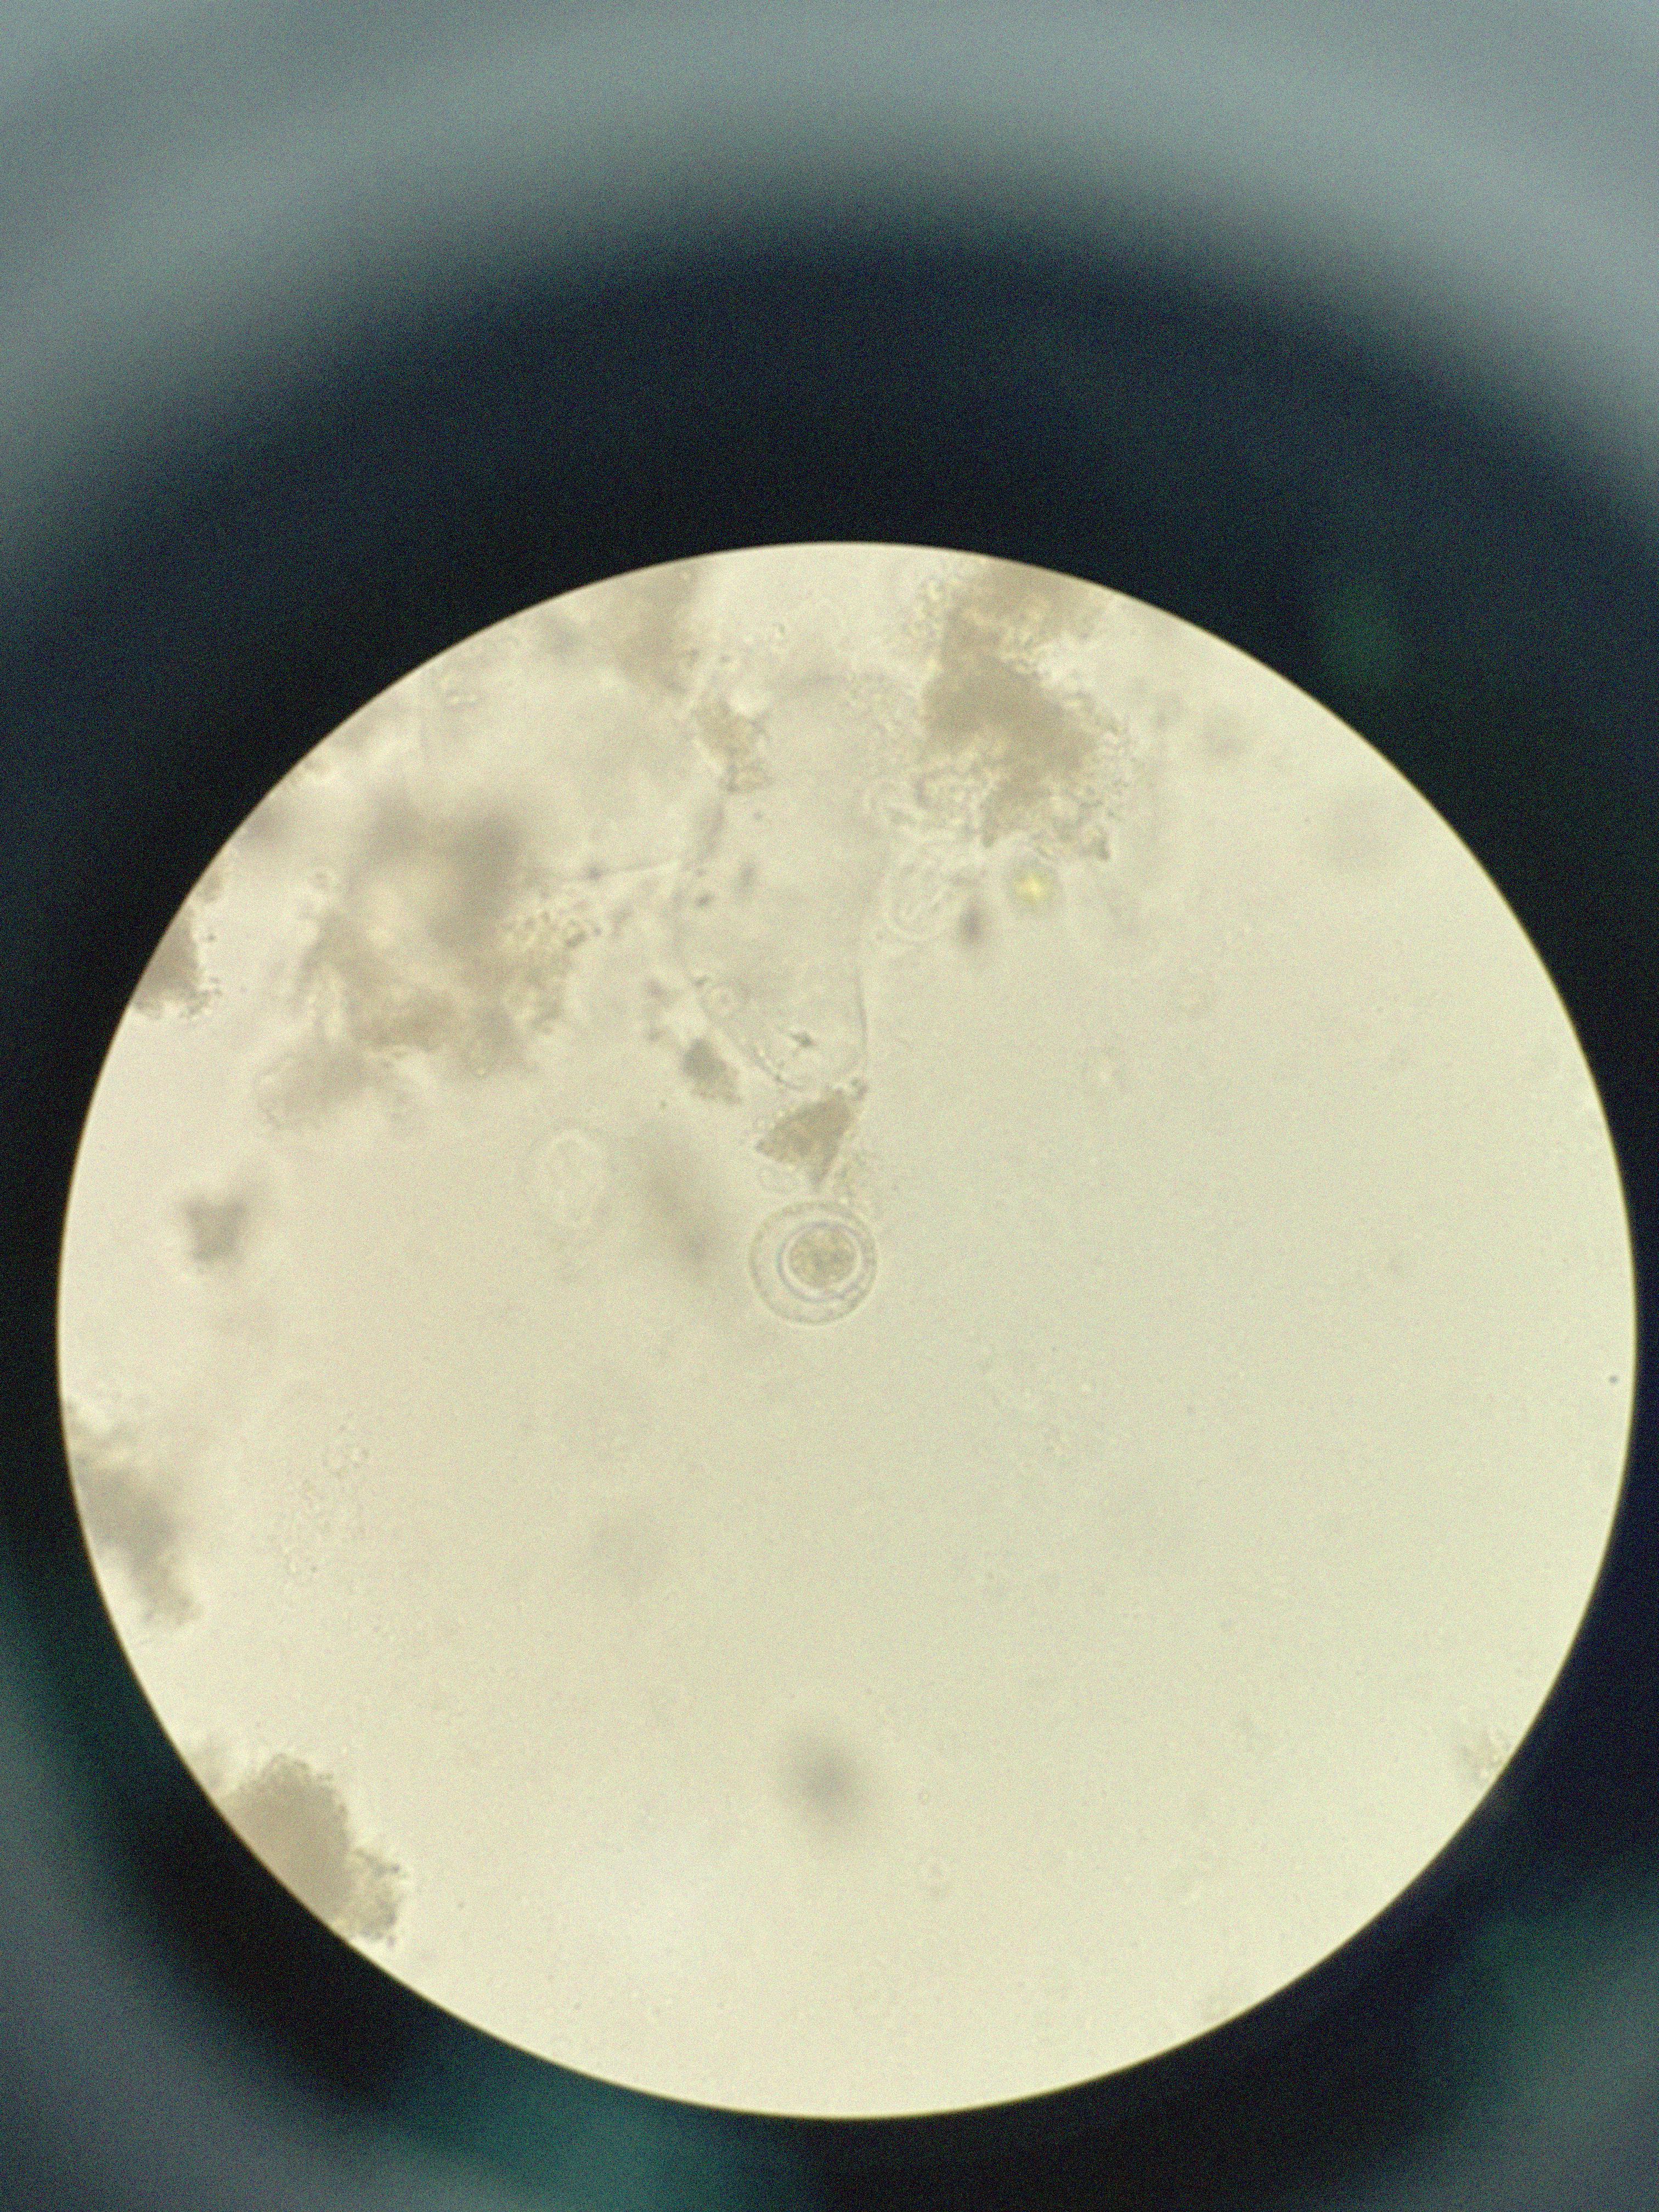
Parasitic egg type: Hymenolepis nana